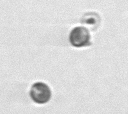
Label: Thalassiosira_sp_aff_mala